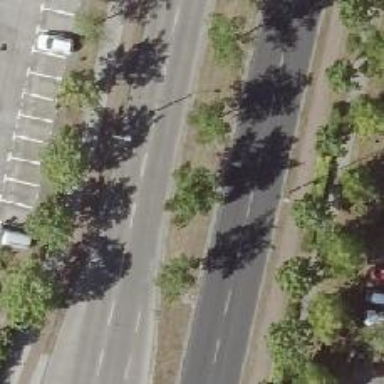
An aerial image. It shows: Beautiful avenue lined with deciduous broadleaved trees.